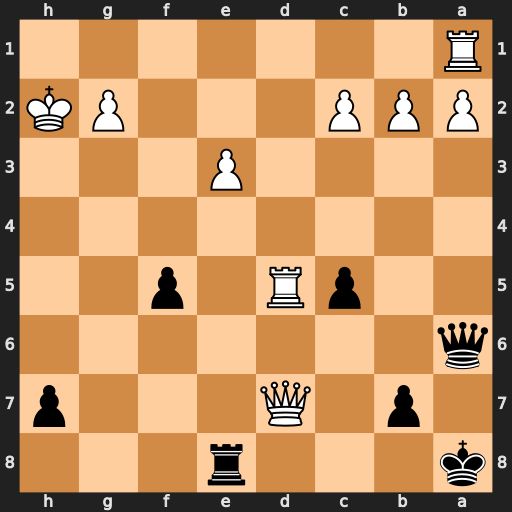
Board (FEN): k3r3/1p1Q3p/q7/2pR1p2/8/4P3/PPP3PK/R7
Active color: b
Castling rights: -
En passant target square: -
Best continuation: Qh6+ Kg1 Qxe3+